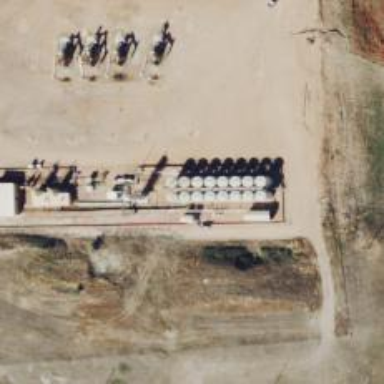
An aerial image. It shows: Storage tank with man-made structure.